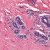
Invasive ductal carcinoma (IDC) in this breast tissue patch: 0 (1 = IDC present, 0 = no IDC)